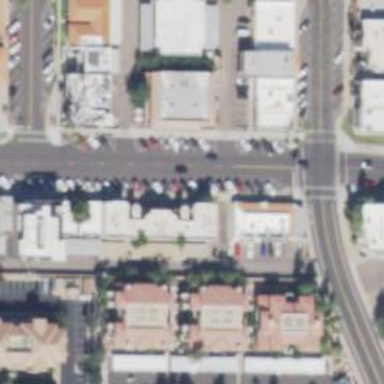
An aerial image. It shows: Alleyway designated as service road.